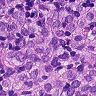
Metastatic tissue present: yes